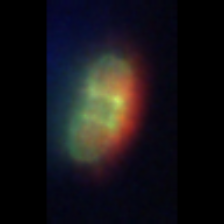
Taxon: Stephanopyxis
Group: Diatoms